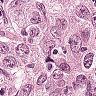
Metastatic tissue present: yes